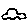
Label: car